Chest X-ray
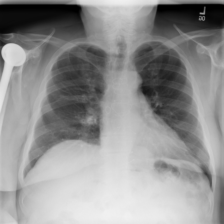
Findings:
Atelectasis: negative
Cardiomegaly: negative
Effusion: negative
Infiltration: positive
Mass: negative
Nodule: negative
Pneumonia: negative
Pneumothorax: negative
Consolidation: negative
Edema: negative
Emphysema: negative
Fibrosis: positive
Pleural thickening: negative
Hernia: positive